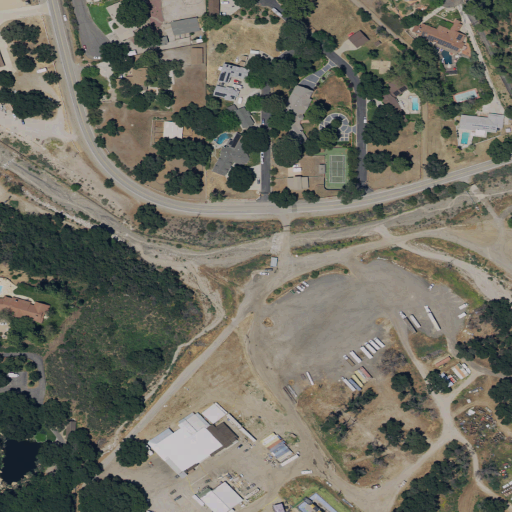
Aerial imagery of valley in California named Gorman Canyon containing low intensity development, open development, grassland, shrub, medium intensity development, evergreen forest, mixed forest, and high intensity development